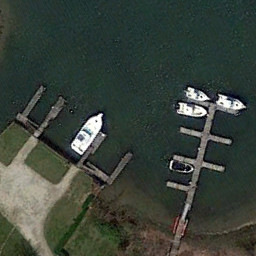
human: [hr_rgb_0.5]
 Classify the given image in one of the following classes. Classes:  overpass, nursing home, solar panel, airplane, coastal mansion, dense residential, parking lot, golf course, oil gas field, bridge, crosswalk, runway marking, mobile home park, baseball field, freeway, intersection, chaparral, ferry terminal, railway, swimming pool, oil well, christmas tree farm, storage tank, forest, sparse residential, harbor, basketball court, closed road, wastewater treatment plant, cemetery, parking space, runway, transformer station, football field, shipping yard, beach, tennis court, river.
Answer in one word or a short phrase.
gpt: ferry terminal